Question: How to find the number for sentences in a String data ?
Edit: Ok I came up with this after following Wipqozn's method
'''
Dim str As String = "This . is . a . text."
Dim maxCount As Integer = str.Count
Dim intSent As Integer = 1
Dim singleChar As Char
For i = 1 To maxCount
singleChar = str.Chars(i) ' Getting an error here
If singleChar = "." Then
intSent = intSent + 1
End If
Next
MsgBox("Number of sentence = " & intSent)
'''

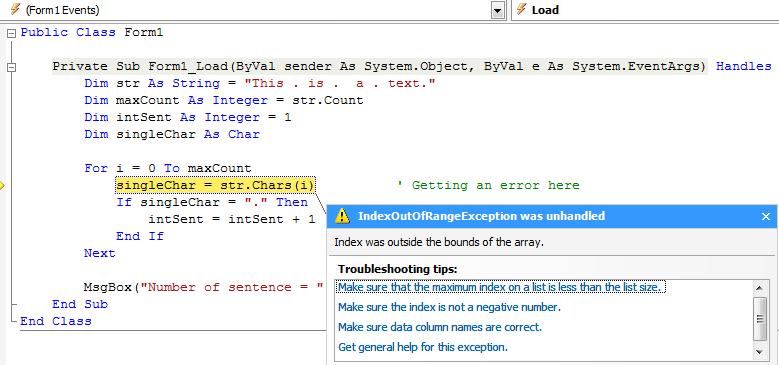
Answer: Edit 2: set Dim maxCount As Integer = str.Count-1. by the same notation as mentioned below, since the array starts at 0, it ends at str.Count-1. So the last element you want to check str.Count-1, not str.Count.
Edit: I believe you error at singleChar = str.Chars(i) is because you set i=1. Unless I am mistaken, arrays initialize at '0' in BASIC (which is all a string is). So the first character is really at str.Chars(0) not str.Char(1). Also, when you get an error, you should post the error in your question. Makes it a lot easier for us to understand and help you with your problem =)
<URL> a sentence.